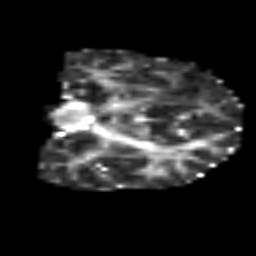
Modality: FA
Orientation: coronal
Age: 54
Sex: female
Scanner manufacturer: siemens
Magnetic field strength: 3 T
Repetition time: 3.2 s
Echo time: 0.081 s